Question: I am fresh to jQuery's implementation of it's AJAX methods.
I have a simple setup that accesses two different pages, one which takes 10 seconds to complete (I have a timer set on it) and one which checks on the status of the first page.
The two functions are 'progressCheck()' which requests its page every second with the latest status and 'beginLogin()' which takes 10 seconds to load. I set a value in the user object on the server that both pages access through symfony 1.4.
The issue is that the 'progressCheck()' works correctly until I click 'beginLogin()', then no changes are made until 'beginLogin()' finishes. I have both functions setup to run asynchronously. I know it must be something simple to figure out, but I am at a loss.
I ran Firebug - Net while running this page and the result is:

A number of the 'progressCheck()' are called during the wait period for the 10 second call, but Net says they ran in ~200 ms without any wait time.
Any ideas?
Code below:
'''
<button onclick="beginLogin();">Begin Login</button>
<button onclick="progressCheck();">Check Progress</button>
<button onclick="clearCheck();">Clear Check</button>
<br/>
<div id="result_div">
</div>
<div id="progress_div">
</div>
<style type="text/css">
#progress_div
{
width: 800px;
height: 200px;
border: 1px solid #CCCCCC;
overflow: scroll;
background-color: #AAEEFF;
}
#result_div
{
width: 800px;
height: 300px;
border: 1px solid #CCCCCC;
overflow: scroll;
background-color: #FFEEAA;
}
</style>
<script type="text/javascript">
function beginLogin()
{
try
{
var login_url = "http://example.com/home/loginScript";
$.ajax({
url: login_url,
success: function(data){
$("#result_div").append('<pre>'+data+'</pre><hr/>');
alert("finished");
}
});
}
catch(e)
{
alert("There was an error beginning the login: " + e);
return false;
}
return true;
}
function progressCheck()
{
try
{
var check_url = "http://example.com/home/checkLoginProgress";
$.ajax({
url: check_url,
success: function(data){
$("#progress_div").append('<pre>'+data+'</pre><hr/>');
}
});
}
catch(e)
{
alert("There was an error checking the progress: " + e);
return false;
}
check_id = setTimeout('progressCheck()', 1000);
return true;
}
// set progress checking function to call every second
var check_id = setTimeout('progressCheck()', 1000);
function clearCheck()
{
try
{
clearTimeout(check_id);
}
catch(e)
{
alert("There was an error clearing the check: " + e);
return false;
}
return true;
}
</script>
'''
Here are the two PHP functions that returns the data for the two page calls
'''
define('DEBUG', true);
public function executeCheckLoginProgress(sfWebRequest $request)
{
if($this->getUser()->hasAttribute('login_script', 'sfGuardSecurityUser'))
$this->login_progress = $this->getUser()->getAttribute('login_script', -1, 'sfGuardSecurityUser');
else
$this->login_progress = '[undefined]';
$conn = $this->connectTestDb();
$query = sprintf("SELECT * FROM company_type WHERE id = 1;");
$result = mysql_query($query, $conn);
$this->login_progress = mysql_result($result, 0, 'name');
if($request->isXmlHttpRequest())
{ // this is an ajax all, only return value
$this->getResponse()->setHttpHeader("Content-type", "text/plain");
$this->getResponse()->setContent($this->login_progress);
return sfView::NONE;
}
}
public function executeLoginScript(sfWebRequest $request)
{
$user = $this->getUser();
if(!$user->hasAttribute('login_script', 'sfGuardSecurityUser'))
$user->setAttribute('login_script', 0, 'sfGuardSecurityUser');
$this->login_value = $user->getAttribute('login_script', 0, 'sfGuardSecurityUser');
$conn = $this->connectTestDb();
$query = sprintf("SELECT * FROM company_type WHERE id = 1;");
$result = mysql_query($query, $conn);
$this->login_value = mysql_result($result, 0, 'name');
$result = $user->assignAccessLevelIds();
if($result === true)
{
$this->login_value += 5;
$user->setAttribute('login_script', $this->login_value, 'sfGuardSecurityUser');
$query = sprintf("UPDATE company_type SET 'name' = '%s' WHERE id = 1;", mysql_real_escape_string($this->login_value));
$result = mysql_query($query, $conn);
$this->login_progress = mysql_result($result, 0, 'name');
}
else
{
DataMan::logRawMessage('Unable to set access level user ['.$user->getAttribute('user_id', null, 'sfGuardSecurityUser'), sfLogger::WARNING);
}
// just for testing sleep!
if(DEBUG === true)
sleep(5);
$result = $user->assignCompanyIds();
if($result === true)
{
$this->login_value += 5;
$user->setAttribute('login_script', $this->login_value, 'sfGuardSecurityUser');
$query = sprintf("UPDATE company_type SET 'name' = '%s' WHERE id = 1;", mysql_real_escape_string($this->login_value));
$result = mysql_query($query, $conn);
$this->login_progress = mysql_result($result, 0, 'name');
}
else
{
DataMan::logRawMessage('Unable to set company ids user ['.$user->getAttribute('user_id', null, 'sfGuardSecurityUser').'] '.__LINE__, sfLogger::WARNING);
}
// just for testing sleep!
if(DEBUG === true)
sleep(5);
}
'''
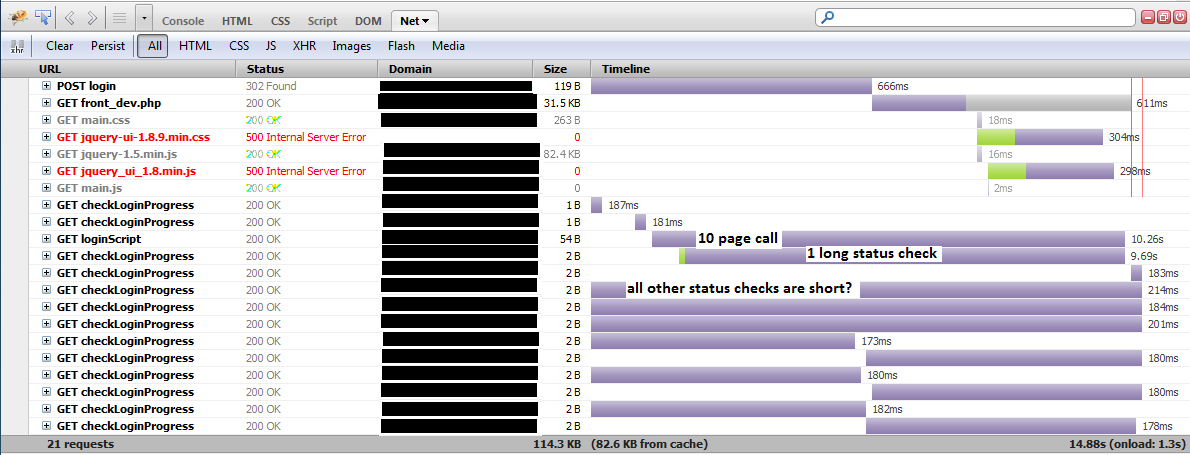
Answer: I have discovered the cause of the javascript call hanging.
To prevent a <URL> from occurring with user session data, PHP locks the data until one of two conditions occur.
1. The previously called PHP script calls session_write_close().
2. The previously called PHP script completes processing and implicitly calls session_write_close().
Following the logic that a call to the server that does not call 'session_start()' should allow true asynchronous calls, I created a dummy PHP page that just spits out a simple string and called to that page every second while the 10 second script ran. It ran perfectly.
The solution came from reading <URL> on the symfony forums.